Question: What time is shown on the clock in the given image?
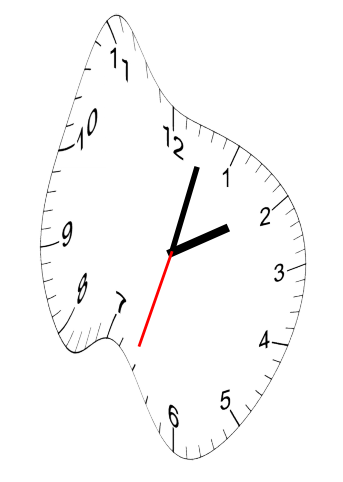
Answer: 02:02:33